Interaction volume radius: 5 \u00c5
Interaction volume height: 10 \u00c5
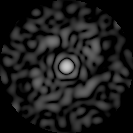
Disorder parameter: 0.8095